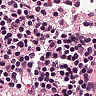
Metastatic tissue present: no